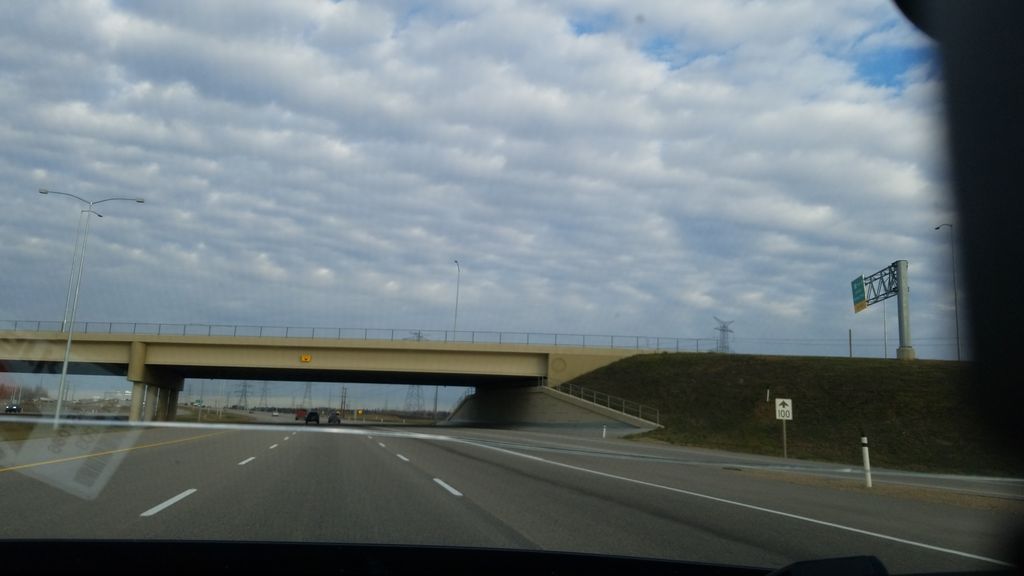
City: edmonton